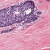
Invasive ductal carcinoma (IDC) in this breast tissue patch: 0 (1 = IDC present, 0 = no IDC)